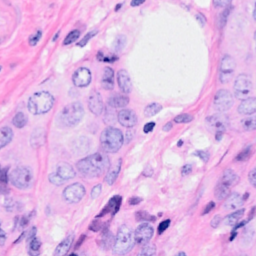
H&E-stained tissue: Breast